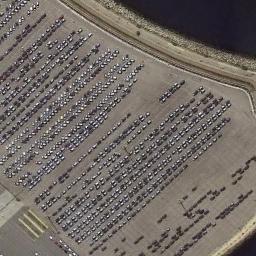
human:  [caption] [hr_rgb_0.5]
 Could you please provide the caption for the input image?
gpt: The parking lot is full of cars .

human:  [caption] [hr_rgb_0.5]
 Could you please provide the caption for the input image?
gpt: About half of the parking space in the parking lot is occupied .

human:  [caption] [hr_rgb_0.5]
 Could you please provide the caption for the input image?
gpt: The parking lot has lots of cars arranged neatly in lines .

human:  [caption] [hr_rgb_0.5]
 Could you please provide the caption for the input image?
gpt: Many cars are in the parking lot .

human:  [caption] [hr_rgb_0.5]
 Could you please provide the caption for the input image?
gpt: There are hundreds of cars on the parking lot .